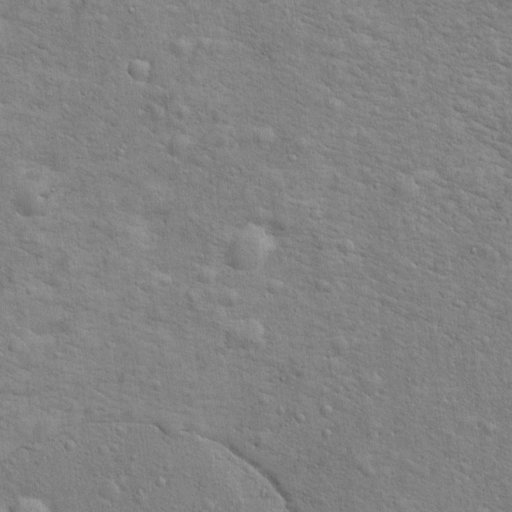
Classes present: Background